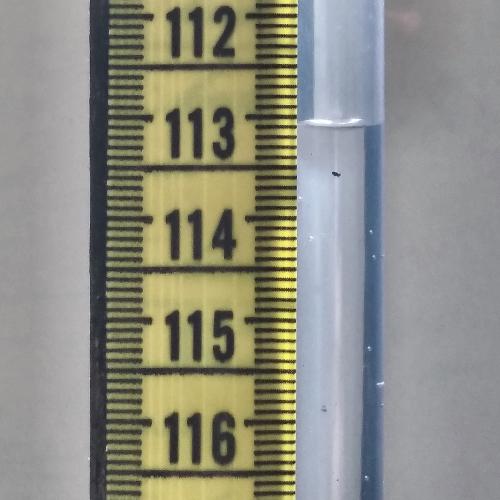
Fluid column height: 113.1 cm